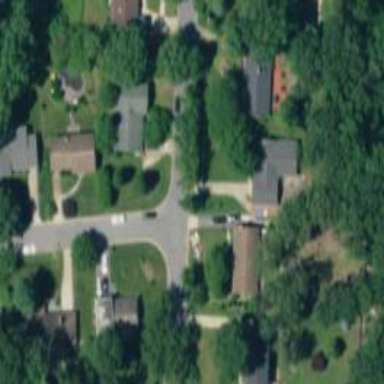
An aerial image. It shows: Neighborhood.